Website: apple
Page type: account-selection
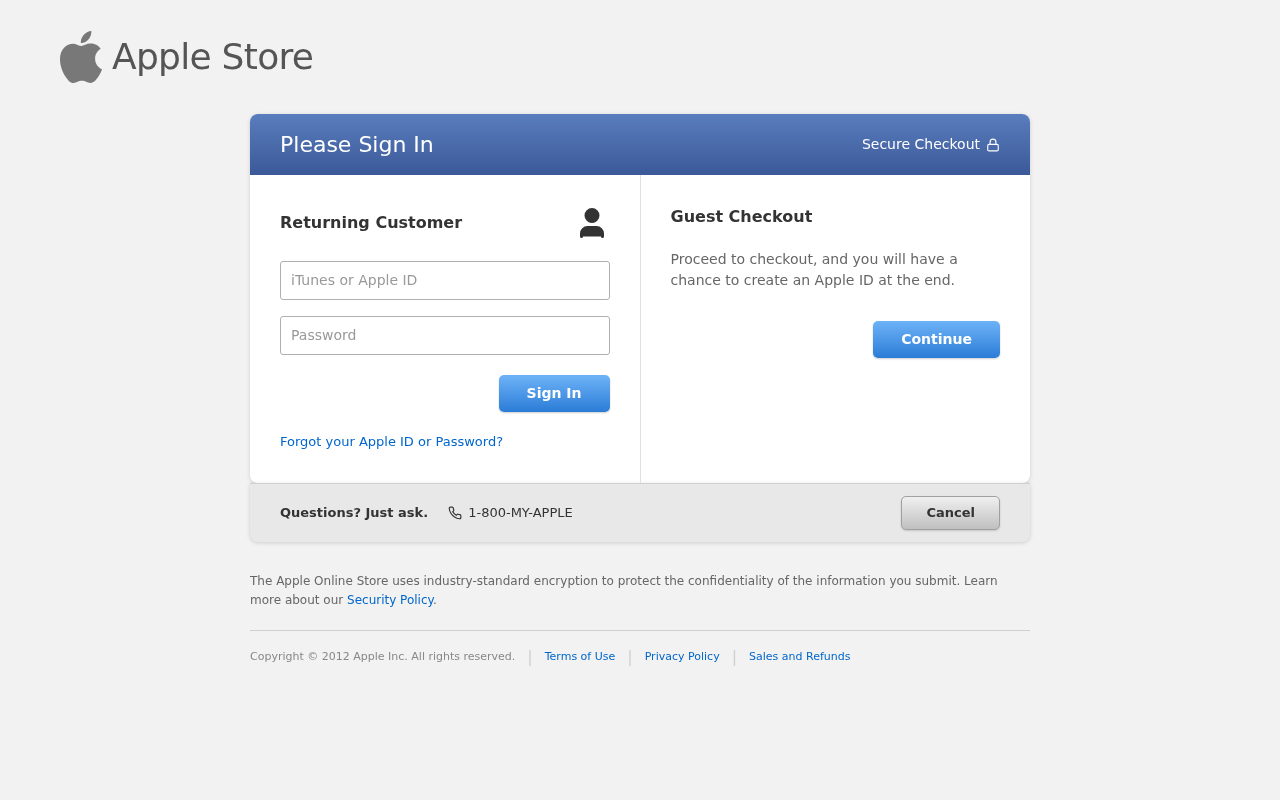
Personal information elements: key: PII_LOGIN_USERNAME
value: benjamin.jones